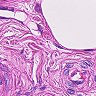
Metastatic tissue present: no